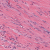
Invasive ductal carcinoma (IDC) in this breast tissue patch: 0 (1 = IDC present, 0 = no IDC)